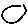
Label: circle